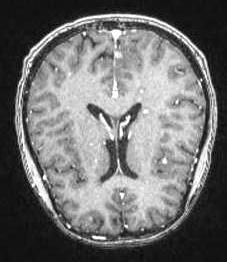
Label: notumor